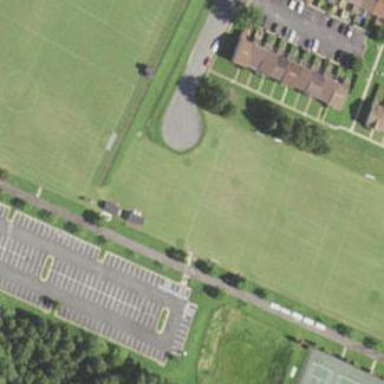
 used for leisure and sports activities."